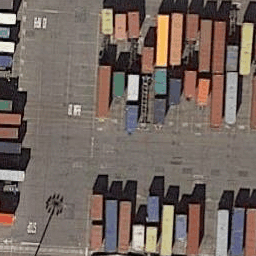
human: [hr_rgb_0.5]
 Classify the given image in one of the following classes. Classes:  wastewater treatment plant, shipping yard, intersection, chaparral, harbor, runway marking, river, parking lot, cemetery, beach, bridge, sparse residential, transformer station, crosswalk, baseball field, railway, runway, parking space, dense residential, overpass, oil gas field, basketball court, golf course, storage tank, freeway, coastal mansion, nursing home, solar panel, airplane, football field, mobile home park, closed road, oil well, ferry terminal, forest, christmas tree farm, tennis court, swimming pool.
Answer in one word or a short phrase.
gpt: shipping yard